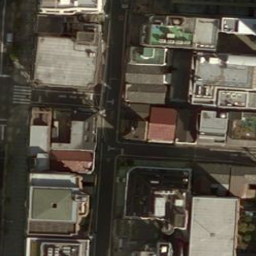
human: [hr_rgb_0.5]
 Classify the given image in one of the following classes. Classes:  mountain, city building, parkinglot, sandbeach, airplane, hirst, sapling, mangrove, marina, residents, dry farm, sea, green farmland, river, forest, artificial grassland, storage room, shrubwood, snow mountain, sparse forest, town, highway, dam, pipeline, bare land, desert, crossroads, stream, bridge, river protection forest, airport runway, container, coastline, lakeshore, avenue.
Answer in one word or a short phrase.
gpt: city building